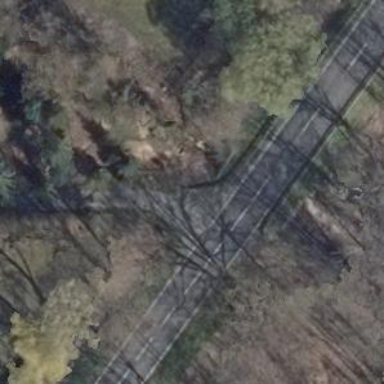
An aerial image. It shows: Secondary road.